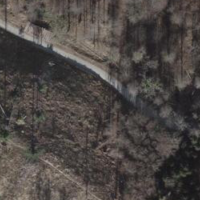
EUNIS habitat code: 44
Species observed at this site:
Calamagrostis epigejos